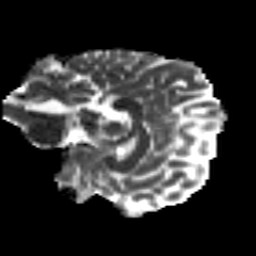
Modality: MD
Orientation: sagittal
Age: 25
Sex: female
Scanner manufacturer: siemens
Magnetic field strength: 3 T
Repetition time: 8.8 s
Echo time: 0.085 s